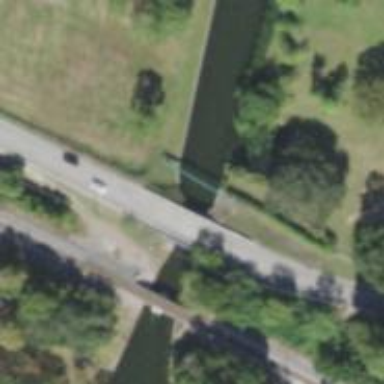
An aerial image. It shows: Canal.